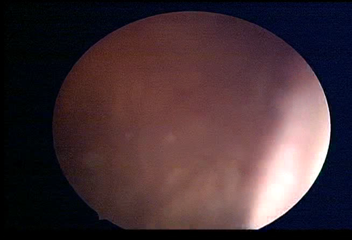
Modality: WLC
Class: Normal mucosa
Bladder cancer association: No